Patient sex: F
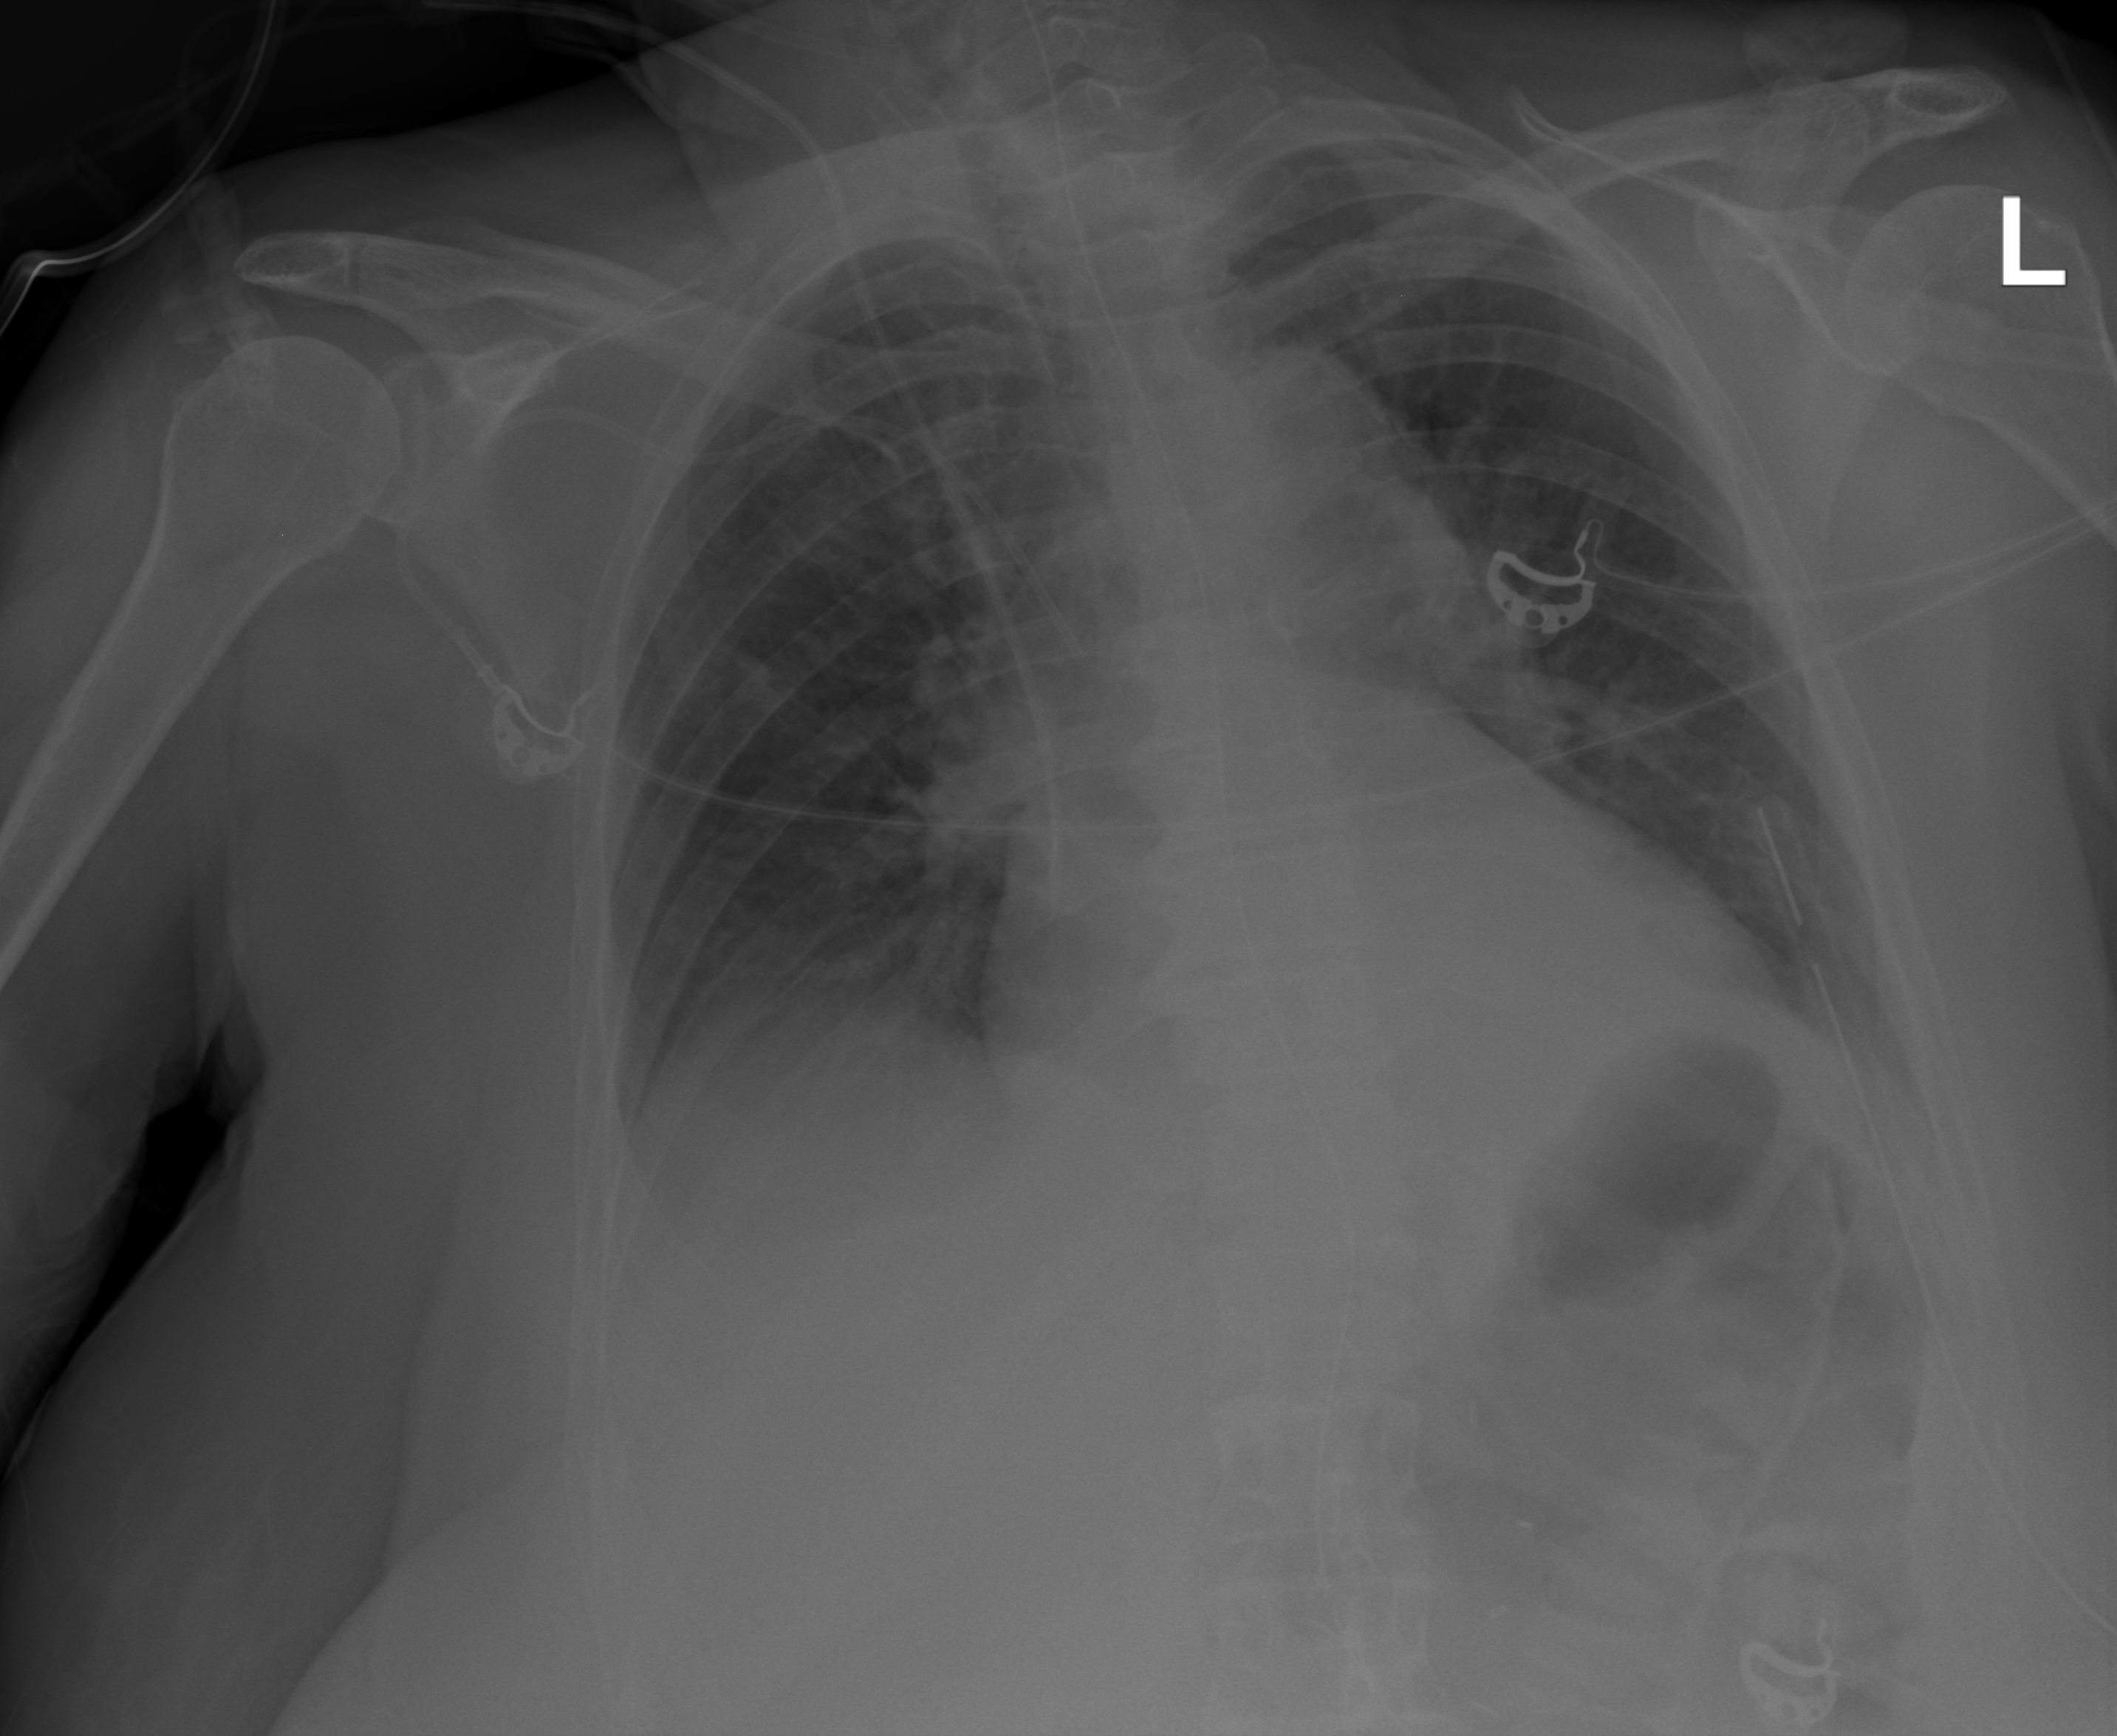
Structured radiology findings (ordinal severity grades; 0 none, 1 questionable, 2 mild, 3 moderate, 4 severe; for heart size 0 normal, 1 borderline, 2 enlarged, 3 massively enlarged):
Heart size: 0
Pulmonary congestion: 0
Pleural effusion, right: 2
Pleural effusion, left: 0
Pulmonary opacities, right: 0
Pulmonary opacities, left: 0
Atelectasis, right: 0
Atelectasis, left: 0